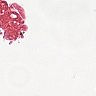
Metastatic tissue present: no